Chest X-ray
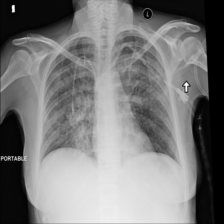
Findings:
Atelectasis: negative
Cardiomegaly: negative
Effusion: negative
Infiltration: positive
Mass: negative
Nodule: negative
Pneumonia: negative
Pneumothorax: negative
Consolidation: negative
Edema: negative
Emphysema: negative
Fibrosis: negative
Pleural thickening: negative
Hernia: negative